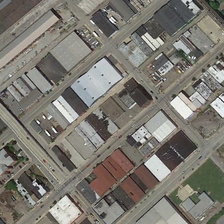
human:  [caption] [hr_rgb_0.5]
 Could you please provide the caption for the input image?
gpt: many buildings in different sizes are in an industrial area .

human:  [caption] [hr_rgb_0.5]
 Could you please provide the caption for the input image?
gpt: many buildings in different sizes are in an industrial area .

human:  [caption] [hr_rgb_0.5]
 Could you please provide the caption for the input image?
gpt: many buildings in different sizes are in an industrial area .

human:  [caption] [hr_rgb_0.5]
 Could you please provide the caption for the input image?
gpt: many buildings in different sizes are in an industrial area .

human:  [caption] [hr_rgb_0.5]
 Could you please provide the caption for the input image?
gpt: many buildings in different sizes are in an industrial area .